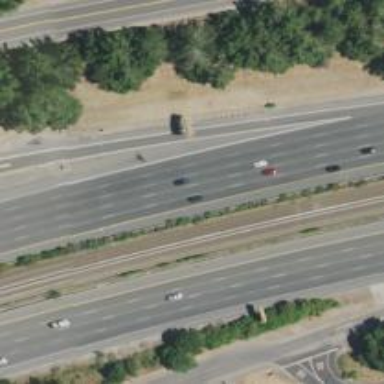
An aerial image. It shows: Motorway link.